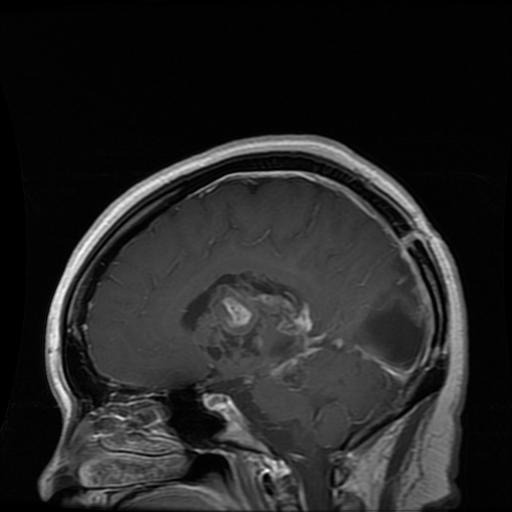
Label: glioma